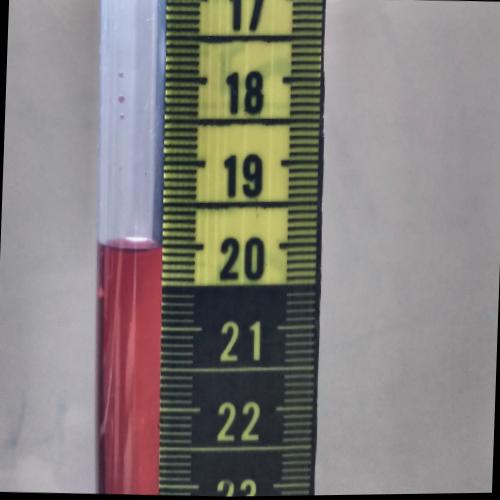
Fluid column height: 20.0 cm